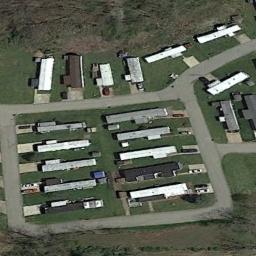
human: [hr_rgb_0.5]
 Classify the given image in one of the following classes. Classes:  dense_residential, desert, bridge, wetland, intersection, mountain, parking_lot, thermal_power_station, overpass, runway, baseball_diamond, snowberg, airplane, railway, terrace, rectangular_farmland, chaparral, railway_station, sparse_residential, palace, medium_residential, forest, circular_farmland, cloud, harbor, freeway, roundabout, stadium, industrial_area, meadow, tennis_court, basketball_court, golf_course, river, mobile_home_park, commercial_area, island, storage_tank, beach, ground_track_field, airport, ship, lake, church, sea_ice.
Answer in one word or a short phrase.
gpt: mobile_home_park